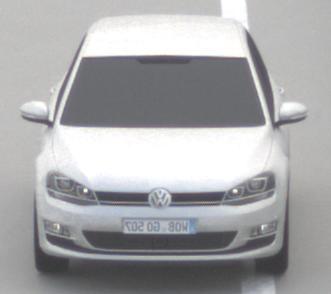
Make: VW
Model: Golf 1.2 TSI BMT
Detailed model: Golf (VII)
Model produced from: 2012/11
Model produced until: 2014/05
Doors: 3
Color: white
Road condition: dry road
Daytime: midday
Contrast: low contrast